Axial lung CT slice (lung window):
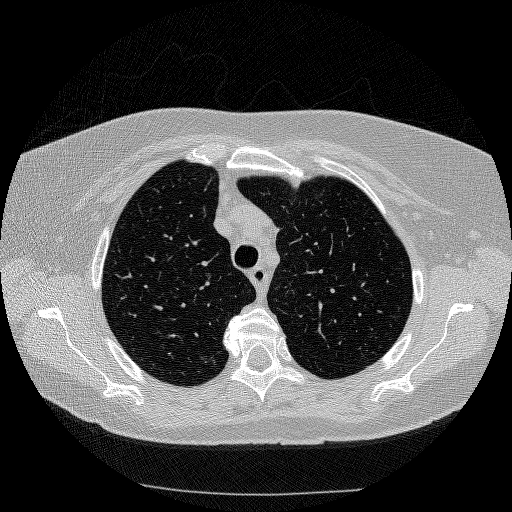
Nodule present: no